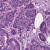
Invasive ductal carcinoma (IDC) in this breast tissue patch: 1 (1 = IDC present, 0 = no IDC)